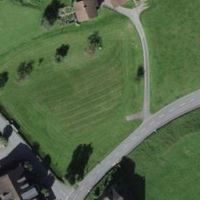
EUNIS habitat code: 24
Species observed at this site:
Filipendula ulmaria